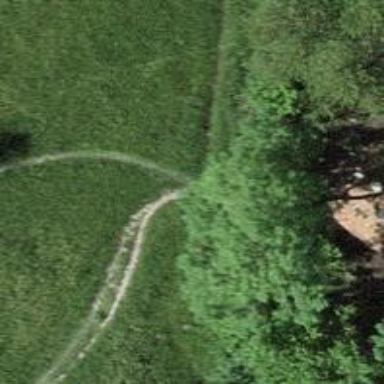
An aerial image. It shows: Unpaved path.